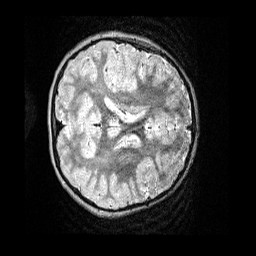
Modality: T2w
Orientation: axial
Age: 8
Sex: female
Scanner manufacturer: siemens
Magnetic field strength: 3 T
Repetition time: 3.2 s
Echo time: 0.479 s